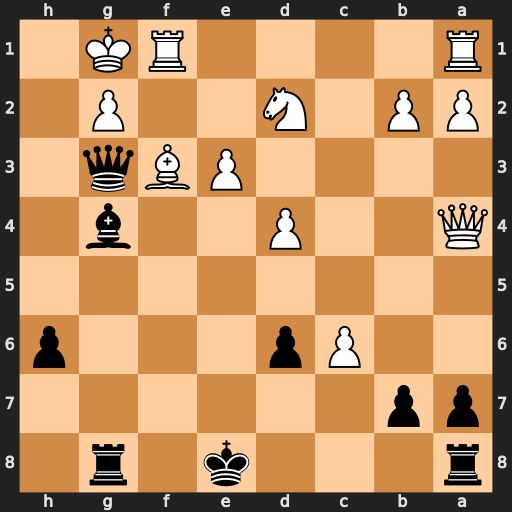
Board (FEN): r3k1r1/pp6/2Pp3p/8/Q2P2b1/4PBq1/PP1N2P1/R4RK1
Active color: b
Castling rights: q
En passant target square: -
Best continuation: Bxf3 Rf2 Bxg2 cxb7+ Ke7